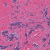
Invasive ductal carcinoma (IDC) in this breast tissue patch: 1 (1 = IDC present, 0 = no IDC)